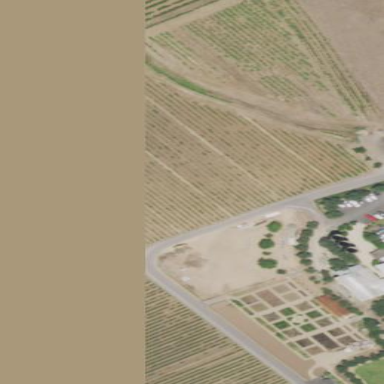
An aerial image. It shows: Vineyard with wine grapes as the crop.